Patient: sex M, age 57
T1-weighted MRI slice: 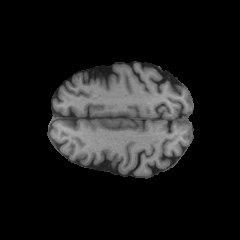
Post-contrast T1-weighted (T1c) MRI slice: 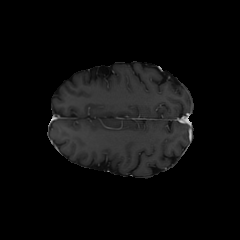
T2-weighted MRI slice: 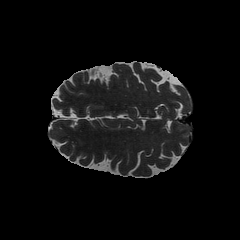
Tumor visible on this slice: no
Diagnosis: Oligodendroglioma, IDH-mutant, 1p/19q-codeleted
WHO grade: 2